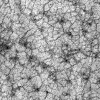
Atmospheric dust classification: not_dusty